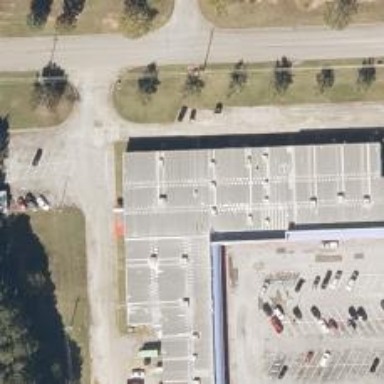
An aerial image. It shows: Car rental facility.